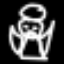
Label: angel